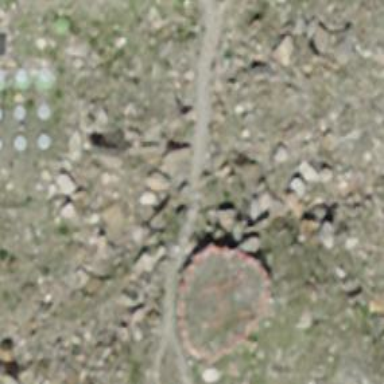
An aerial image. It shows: Pebblestone path.